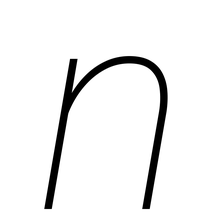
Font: Roboto-Italic_Thin_Italic